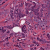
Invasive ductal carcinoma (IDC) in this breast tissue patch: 1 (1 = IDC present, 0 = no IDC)